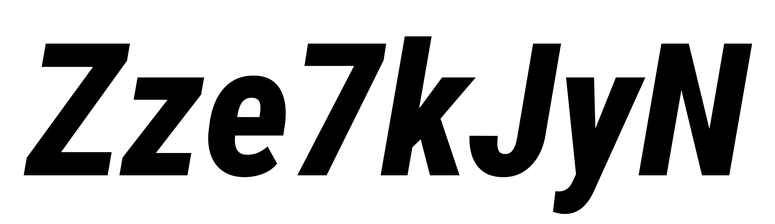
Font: Roboto-Italic_Condensed_ExtraBold_Italic